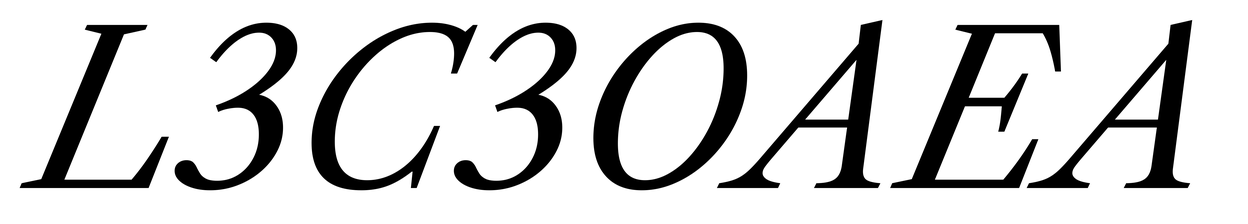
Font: LibreCaslonText-Italic_Italic